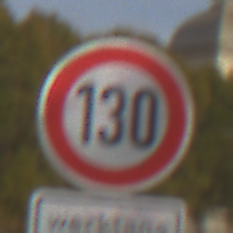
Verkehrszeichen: Geschwindigkeit130
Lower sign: ZeitangabenMitBeschraenkungAufWochentage7
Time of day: MorningAfternoon
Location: Outdoor (Suburban)
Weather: PartlyCloudy
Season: NotSpecified
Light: Natural